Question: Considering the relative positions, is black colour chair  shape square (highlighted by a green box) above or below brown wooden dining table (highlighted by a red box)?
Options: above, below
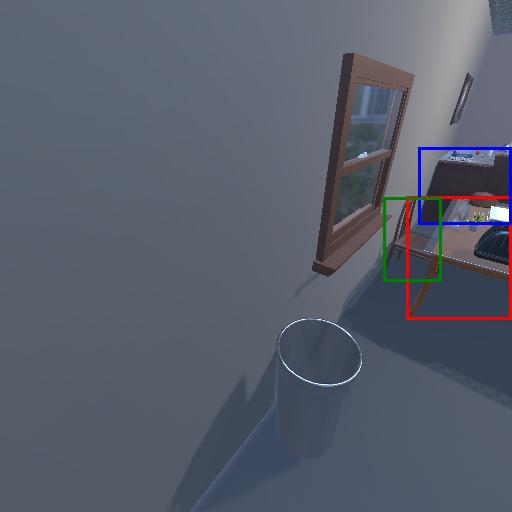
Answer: above